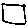
Label: square